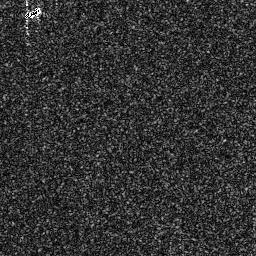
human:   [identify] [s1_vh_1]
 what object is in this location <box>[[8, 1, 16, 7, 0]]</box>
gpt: <ref>1 small ship at the top left</ref>